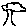
Label: tree